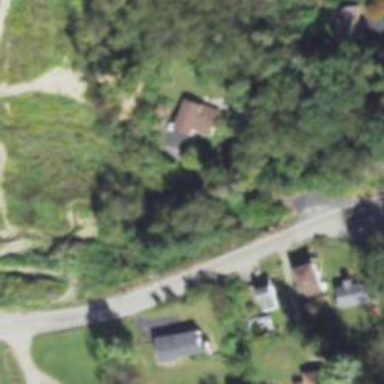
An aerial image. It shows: Driveway for service vehicles.